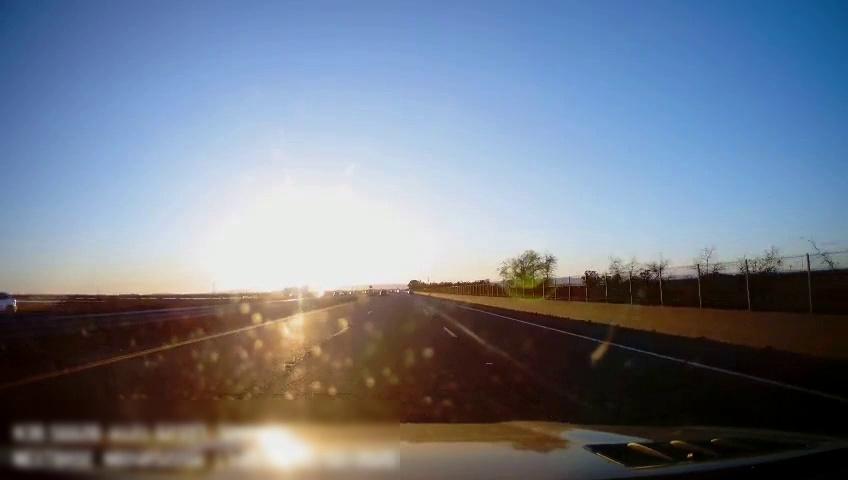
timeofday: Day
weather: Sunny
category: Drivable Space
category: Vehicles | SUV
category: Lanes | Alternate Lane
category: Lanes | Current Lane
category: Lanes | Current Lane
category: Lanes | Alternate Lane